Question: I want to create a website layout containing several full width pictures, which are aligned vertically. The pictures shall be seperated by a curved element, which ideally is created with HTML/CSS, as the width could change and the curve shall always fill the 100% width.
I have uploaded a visualization of my problem here:

I have tried some stuff with the 'border-radius', like this: <URL> but the results are not quite what I want. The height of the element shall remain always 20 px, but with the round border it gets smaller at the edges....
Any tips or ideas are greatly appreciated!
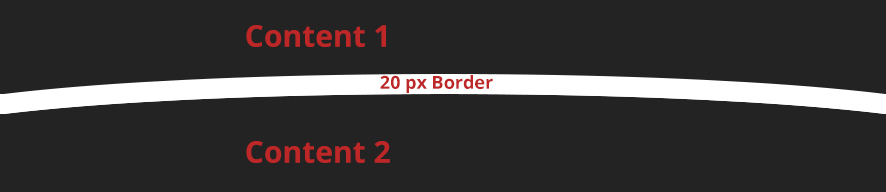
Answer: You can achieve this layout using border radius, the point is to make the element with border-radius wider than the viewport :
<URL>
Output :

'''
<div>
<img src="http://lorempixel.com/output/people-q-c-640-480-9.jpg" alt="" />
<div class="round">
<img src="http://lorempixel.com/output/people-q-c-640-480-7.jpg" alt="" />
</div>
</div>
'''
'''
div{
position:relative;
overflow:hidden;
}
img {
width:100%;
display:block;
margin:0 auto;
}
.round {
position:absolute;
width:200%;
left:-50%; top:50%;
border-top-left-radius:100%;
border-top-right-radius:100%;
border-top:20px solid #fff;
border-right:20px solid #fff;
border-left:20px solid #fff;
}
.round img {
width:60%;
}
'''